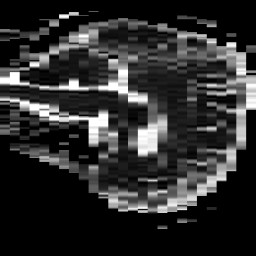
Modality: ADC
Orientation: sagittal
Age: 60
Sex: male
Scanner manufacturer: philips
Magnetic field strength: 3 T
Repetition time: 4.067 s
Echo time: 0.05944 s